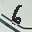
Label: 6